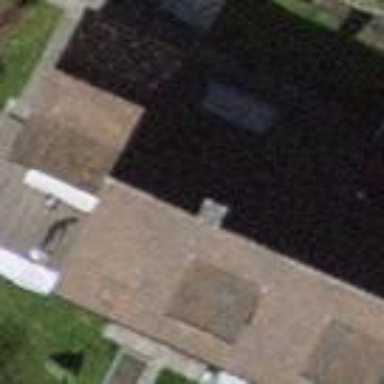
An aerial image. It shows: Gabled building.